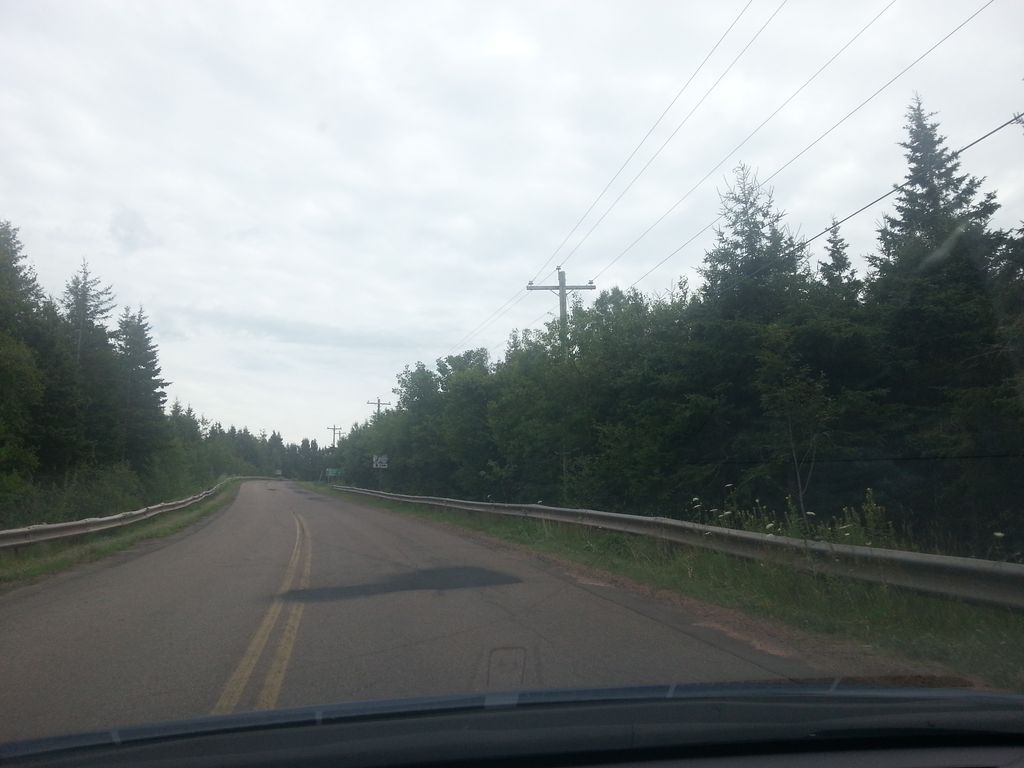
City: charlottetown